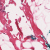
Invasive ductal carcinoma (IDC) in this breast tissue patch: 0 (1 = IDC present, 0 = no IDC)